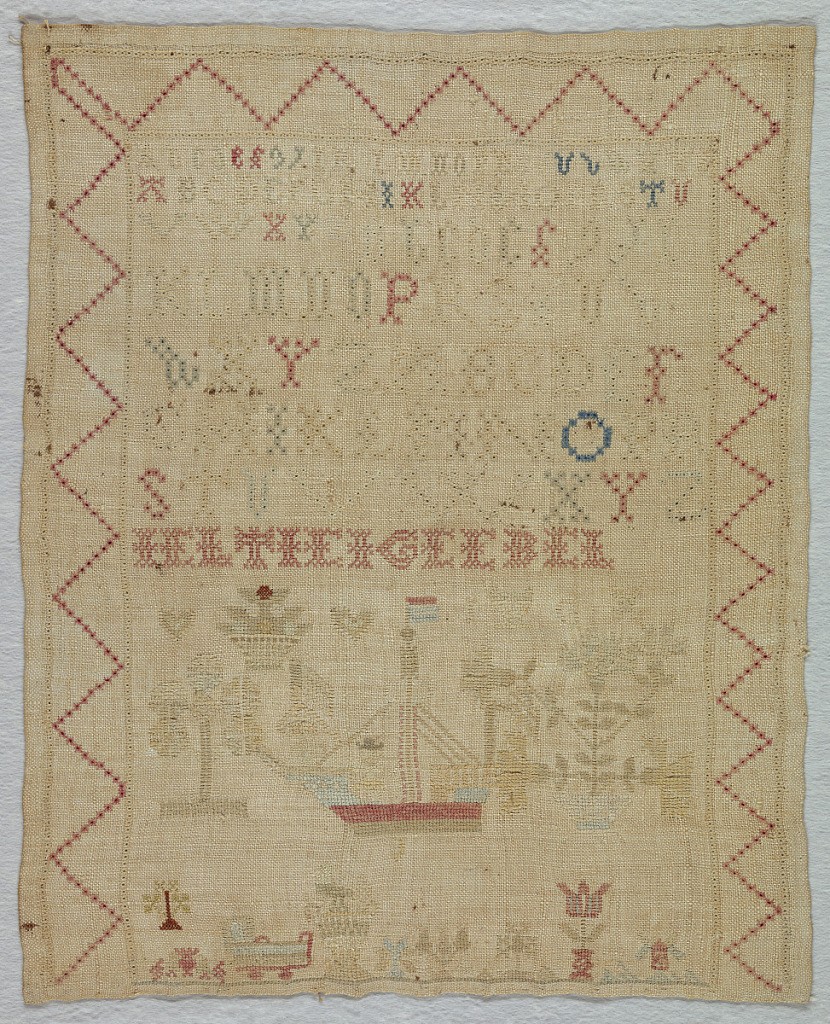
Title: Sampler
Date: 1800–1850
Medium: linen and silk on linen Technique: cross and eye stitches on plain weave foundation. Counted stitches.
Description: Zigzag border enclosing three alphabets and various practice letters with assorted motifs dominated by a ship at the bottom.